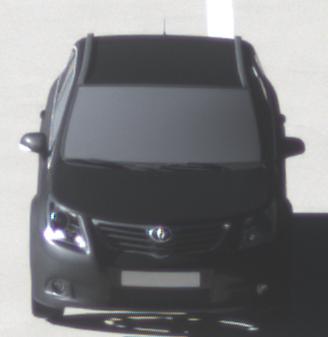
Make: Toyota
Model: Avensis 1.6
Detailed model: Avensis (T27) Notch Back
Model produced from: 2009/01
Model produced until: 2010/08
Doors: 4
Color: black
Road condition: dry road
Daytime: morning or afternoon
Contrast: high contrast